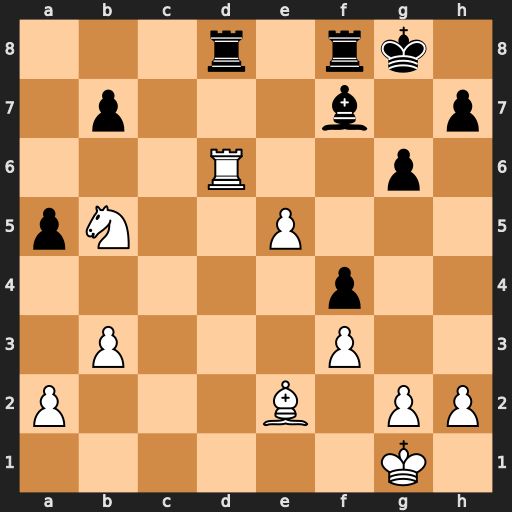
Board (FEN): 3r1rk1/1p3b1p/3R2p1/pN2P3/5p2/1P3P2/P3B1PP/6K1
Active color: w
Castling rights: -
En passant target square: -
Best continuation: e6 Bxe6 Rxe6